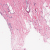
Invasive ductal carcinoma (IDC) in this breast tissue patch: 0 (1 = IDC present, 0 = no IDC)